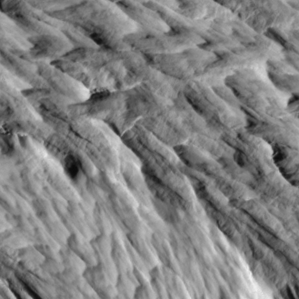
Label: non_frost